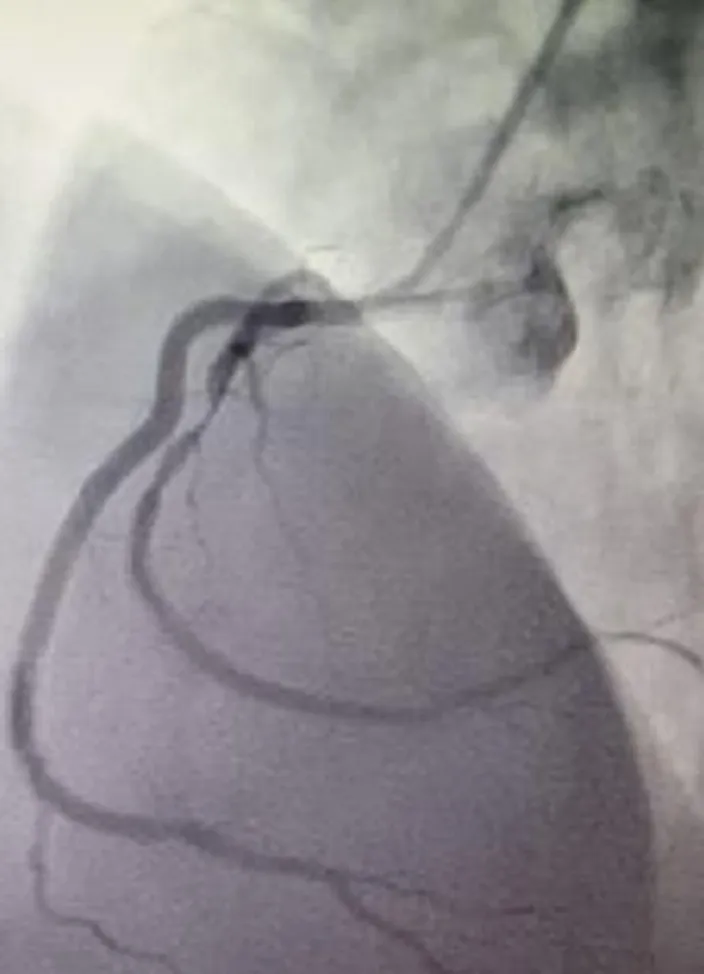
dual RCA emerging from the main stalk with diseased second vessel.
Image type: radiology (x_ray)